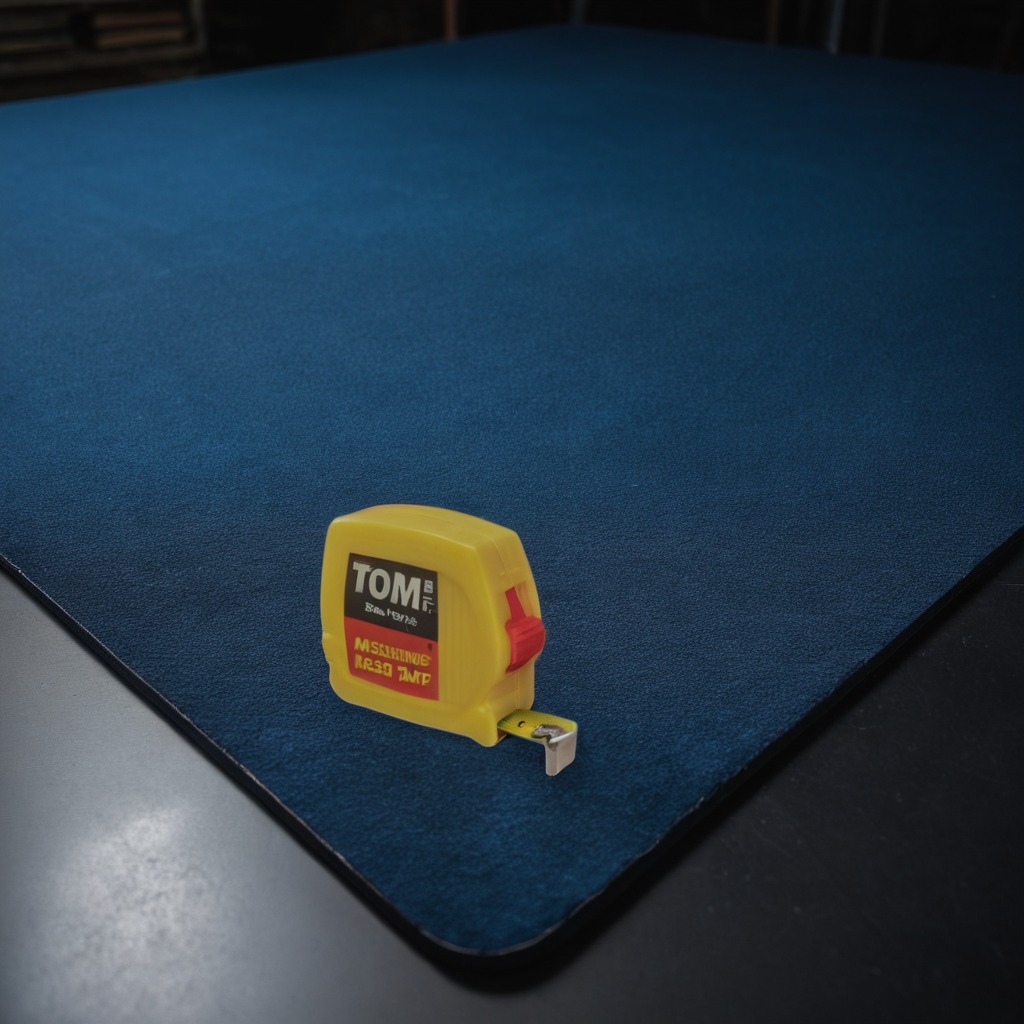
A measuring tape is lying on a clean granite tabletop covered with a blue rubber mat inside a workshop at night dim ambient light soft shadows worn but beneath the mat.